Question: I am trying to make a simple app using worklight 5.0.
Here is a screenshot of my app on my device:

The problem is almost negligible, but i want to fix this.
It is not easily visible in the screen shot so you need to hold & drag it. You will notice white spacing below the tabbar.
In my CSS I have already defined the height to be 100% but still this 10-20px margin is there at the bottom.
Below are my,
CSS:
'''
#content{
height:100%;
width:100%;
margin:0;
background: -moz-linear-gradient(top, #1e5799 0%, #7db9e8 49%, #2989d8 100%);
background: -webkit-gradient(linear, left top, left bottom, color-stop(0%,#1e5799),
color-stop(49%,#7db9e8), color-stop(100%,#2989d8));
background: -webkit-linear-gradient(top, #1e5799 0%,#7db9e8 49%,#2989d8 100%);
background: -o-linear-gradient(top, #1e5799 0%,#7db9e8 49%,#2989d8 100%);
background: -ms-linear-gradient(top, #1e5799 0%,#7db9e8 49%,#2989d8 100%); /* IE10+ */
background: linear-gradient(to bottom, #1e5799 0%,#7db9e8 49%,#2989d8 100%); /* W3C */
filter: progid:DXImageTransform.Microsoft.gradient( startColorstr='#1e5799', endColorstr='#2989d8',GradientType=0 );
}
'''
HTML:
'''
<body id="content">
<div data-dojo-type="dojox.mobile.View" id="oneTwoTest"
data-dojo-props="selected:true" >
<div data-dojo-type="dojox.mobile.Heading"
data-dojo-props="label:'HTML'"></div>
<div data-dojo-type="dojox.mobile.ScrollableView" id="aboutView"
data-dojo-props="scrollDir:'v'">
<div data-dojo-type="dojox.mobile.ContentPane" id="aboutViewContentPane" href="pages/about.html" ></div>
</div>
</div>
'''
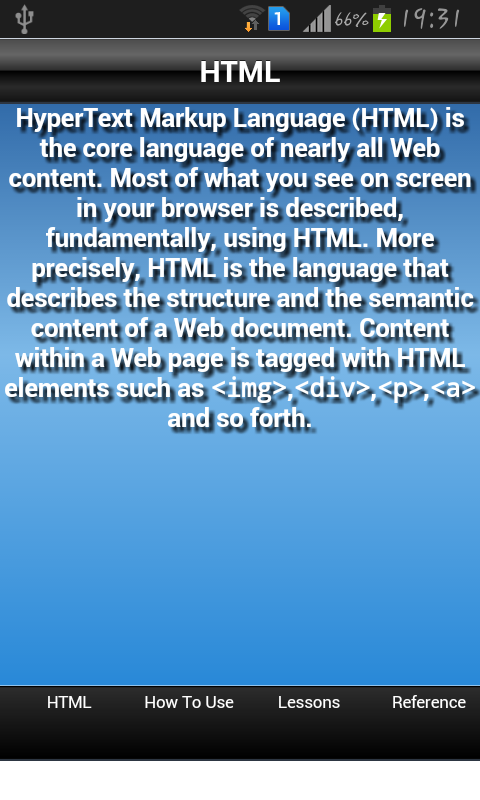
Answer: Using Worklight 6.1, I have created a simple Dojo app with a fixed header and navbar.
When previewing:
- -
I am not convinced there is an error here.
Dojo-related contents of the 'body' tag in index.html:
<URL>
'''
<div data-dojo-type="dojox.mobile.ScrollableView" id="view0" data-dojo-props="selected:true">
<div data-dojo-type="dojox.mobile.Heading" data-dojo-props="label:'Heading'" fixed="top">
</div>
<div data-dojo-type="dojox.mobile.View" id="view1" data-dojo-props="selected:false">
test
</div>
<ul data-dojo-type="dojox.mobile.TabBar" fixed="bottom" data-dojo-props="barType:'tabBar'">
<li data-dojo-type="dojox.mobile.TabBarButton">Label</li>
<li data-dojo-type="dojox.mobile.TabBarButton">Label</li>
<li data-dojo-type="dojox.mobile.TabBarButton">Label</li>
<li data-dojo-type="dojox.mobile.TabBarButton">Label</li>
</ul>
</div>
'''